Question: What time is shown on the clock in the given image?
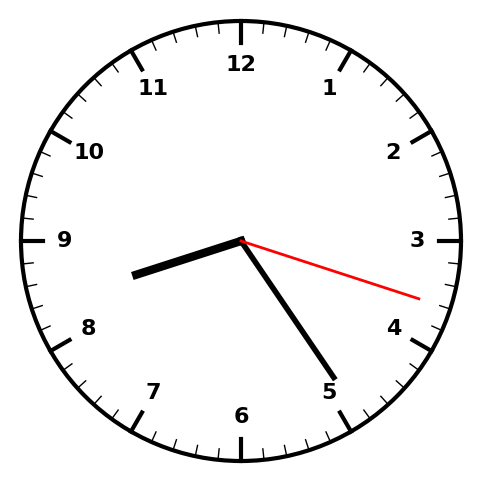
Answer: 08:24:18